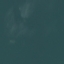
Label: SeaLake